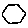
Label: hexagon